Interaction volume radius: 5 \u00c5
Interaction volume height: 25 \u00c5
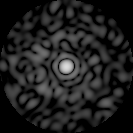
Disorder parameter: 0.8642